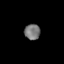
Tissue: lung
Cell type: T cells
Senescence score: 0.2362
Nuclear area (px): 239
Mean DAPI intensity: 119.293